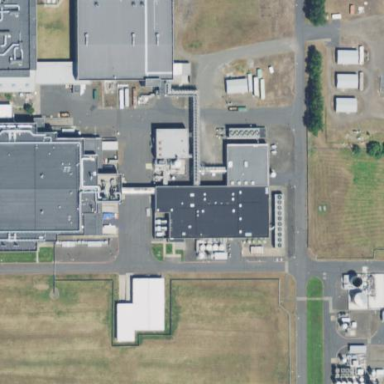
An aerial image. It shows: Industrial building.